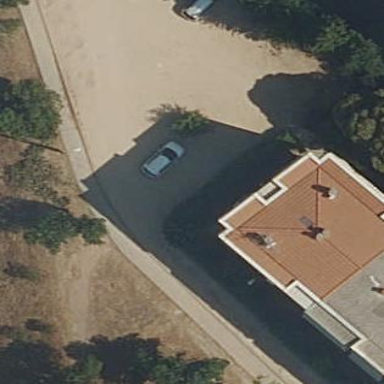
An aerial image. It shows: Hipped roof on apartment building.